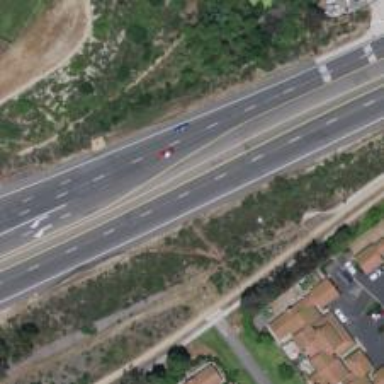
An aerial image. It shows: Expressway with asphalt surface classified as trunk highway.